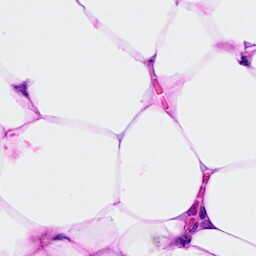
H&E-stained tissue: Breast